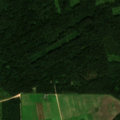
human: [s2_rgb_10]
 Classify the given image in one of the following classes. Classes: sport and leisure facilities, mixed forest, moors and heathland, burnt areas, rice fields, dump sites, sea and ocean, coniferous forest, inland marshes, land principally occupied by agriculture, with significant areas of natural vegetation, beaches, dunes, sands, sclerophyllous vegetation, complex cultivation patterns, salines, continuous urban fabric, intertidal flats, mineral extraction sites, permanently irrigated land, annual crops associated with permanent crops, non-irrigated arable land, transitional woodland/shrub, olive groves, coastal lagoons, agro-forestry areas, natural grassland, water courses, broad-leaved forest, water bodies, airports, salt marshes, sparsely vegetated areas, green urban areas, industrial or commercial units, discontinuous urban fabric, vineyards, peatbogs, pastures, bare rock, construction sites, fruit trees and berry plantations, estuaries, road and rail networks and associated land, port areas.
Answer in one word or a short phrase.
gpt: non-irrigated arable land, mixed forest